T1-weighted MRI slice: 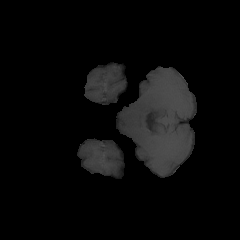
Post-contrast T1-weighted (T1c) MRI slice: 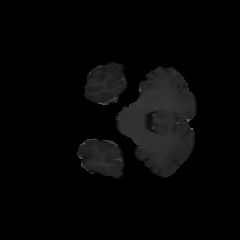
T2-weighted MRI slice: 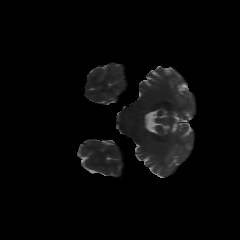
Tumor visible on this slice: no